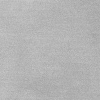
Atmospheric dust classification: dusty